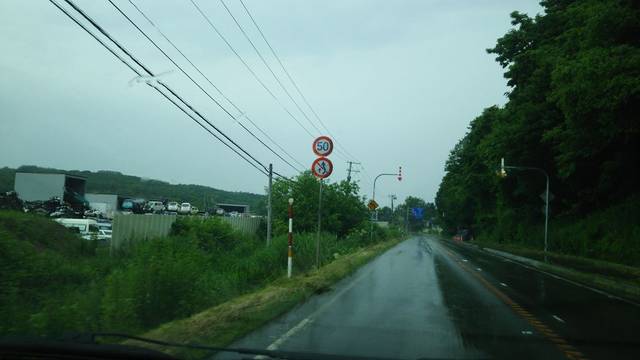
Region: Japan
Coordinates: 43.708, 142.358